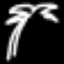
Label: palm tree